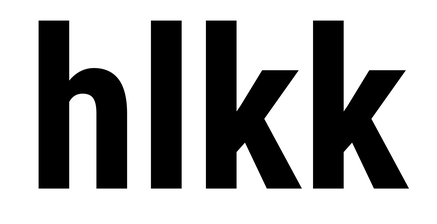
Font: Roboto_Condensed_Bold